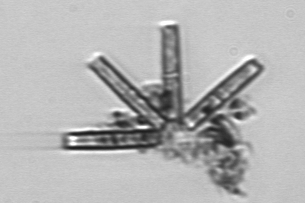
Label: Thalassionema